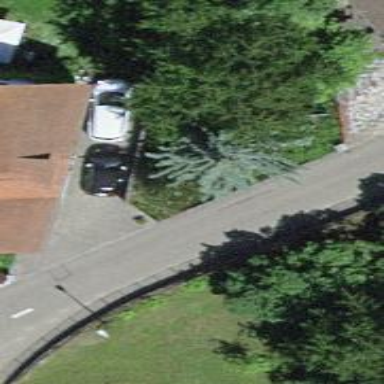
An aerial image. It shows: Residential road with asphalt surface.